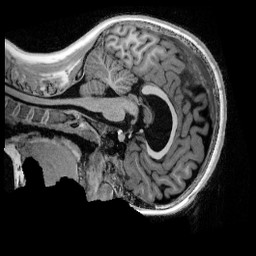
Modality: UNIT1_denoised
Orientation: sagittal
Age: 11
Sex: female
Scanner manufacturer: siemens
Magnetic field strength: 3 T
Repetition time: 4 s
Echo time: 0.00303 s